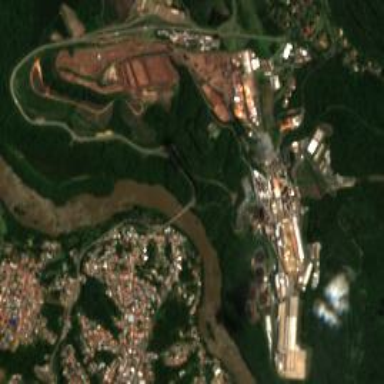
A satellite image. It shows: Industrial area with factory. The man-made works suggest bustling industrial site.